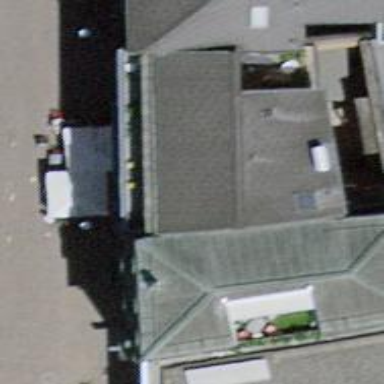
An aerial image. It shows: Restaurant.